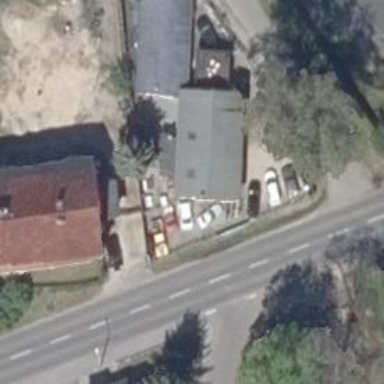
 providing vehicle inspection services as well."